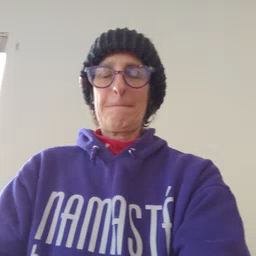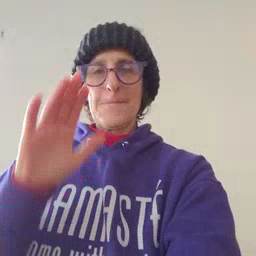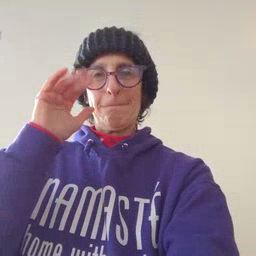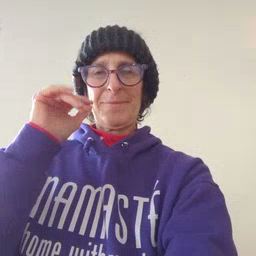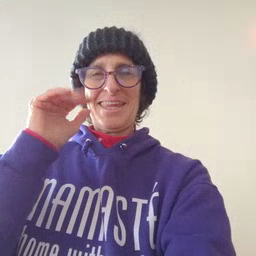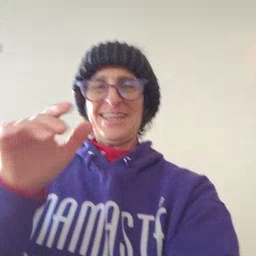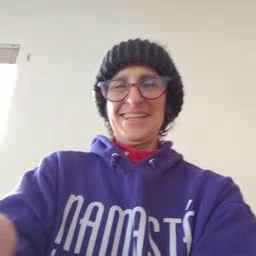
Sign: bye